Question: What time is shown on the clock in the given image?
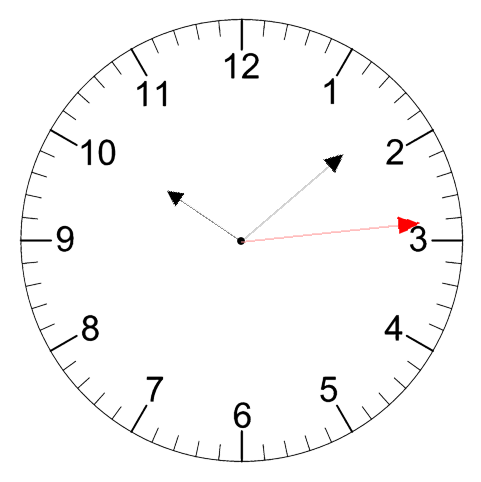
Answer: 10:08:14